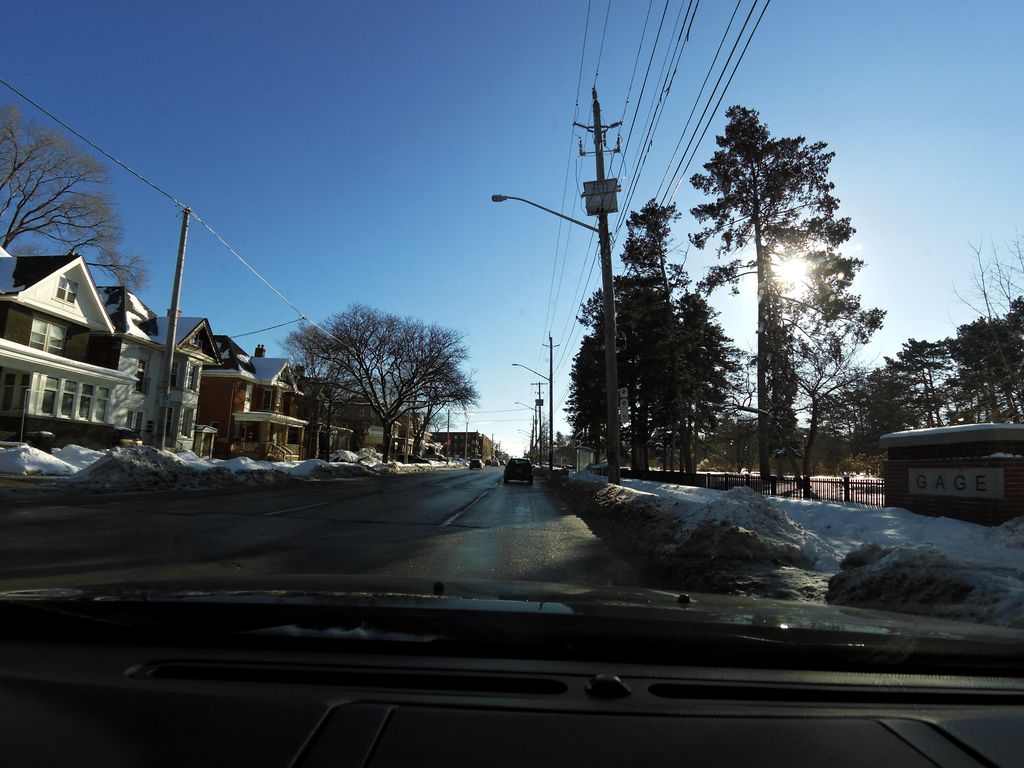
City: hamilton